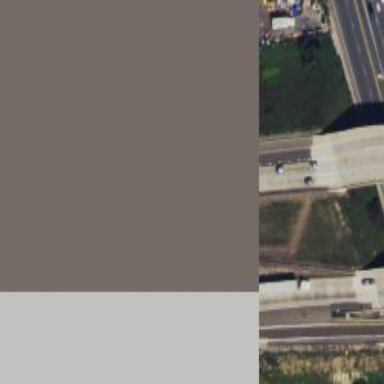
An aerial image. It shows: View of motorway.